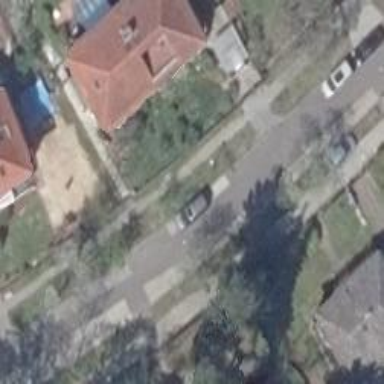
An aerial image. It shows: Avenue lined with deciduous broadleaved trees.